Question: hello everybody i have a question
this is my jquery code
'''
<script type="text/javascript">
$('#com').keypress(function (event) {
var comm = $(this).val();
var keycode = (event.keycode ? event.keycode : event.which);
if (keycode == 13) {
var comm = $("#com").val();
alert(comm);
var hidid = $("#hidid").val();
alert(hidid);
$.ajax({
cache: false,
type: "POST",
url: "/Home/postComment",
datatype: "json",
data: { comment: comm, hidid: hidid },
error: function () {
alert("error ");
},
success: function () {
window.location.href = "/Home/Index";
}
});
}
event.stopPropagation();
});
</script>
'''
and I am calling it in controller like this
'''
[HttpPost]
public JsonResult postComment(string comment,int hidid)
{
Repository<whichOne> _rwo = new Repository<whichOne>();
Repository<Comment> _rc = new Repository<Comment>();
int _userId = Convert.ToInt32(Session["_userId"]);
Comment _comment = new Comment
{
userId = _userId,
comment = comment,
createDate = DateTime.Now,
isValid = true,
whichOneId = hidid,
};
_rc.Add(_comment);
_rc.Save();
return Json(new { success = true });
}
'''
and I have data which are coming from database and I am trying to get id's of my datas and take comment to post from input
'''
@foreach (var item in Model._mywhichOneHelper)
{
@Html.Hidden("hidid",@item.id)
<input type="text" class="pull-left input-sm form-control" id="com" name="comments" style="border-radius: 12px;" placeholder="Your Comments...">}
'''
however I can only reach first data when I hit enter after writing something.
Keypress is not working for other datas what can I do for this?

as you see when I write and click enter to first input it works but when I tried this for other datas nothing happens. thank you very much.
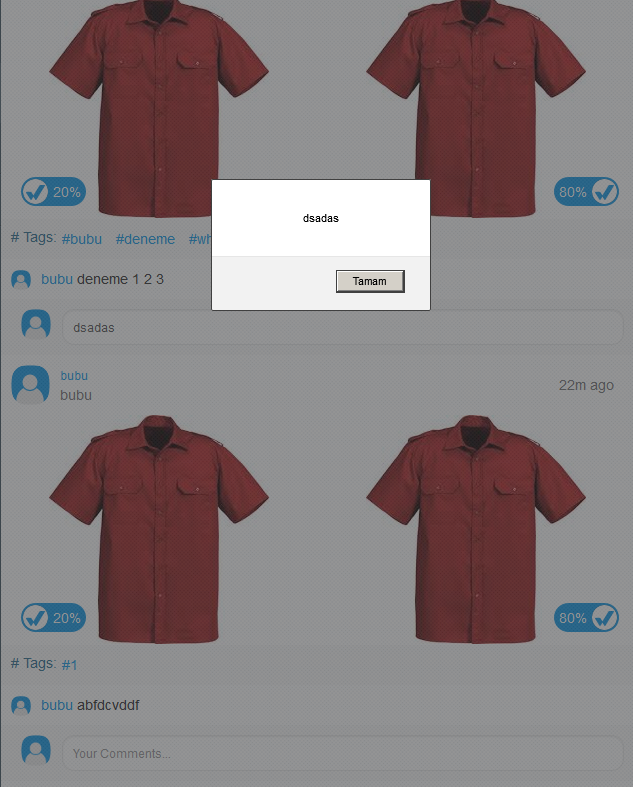
Answer: The problem here is your jQuery selector is only finding the first element, since it only expects one element to have an id (ids are supposed to be unique).
It is not a good practice to have multiple elements with the same id - this is part of your problem. If you can redesign your markup so that the elements have unique id's, but share a class (such as class="com") then you can easily write jQuery selectors to find them. In this case, there is still a workaround, you can use a jQuery selector like so: '[id=com]' instead of '#com' and this will find all the matching elements instead of only looking for one (expected) element with that unique id.
Also note I had to change your event handler so that it did not use another jQuery selector, but rather passed the value '$self' into the closure so that it held the correct unique instance instead of always finding the first.
'''
$(function() {
$("[id=com]").keypress(function(event) {
var $self = $(this);
var comm = $self.val();
var keycode = (event.keycode ? event.keycode : event.which);
if (keycode == 13) {
var comm = $self.val();
alert(comm);
event.stopPropagation();
}
});
});
'''
'''
<script src="https://ajax.googleapis.com/ajax/libs/jquery/1.10.1/jquery.min.js"></script>
<input type="text" class="pull-left input-sm form-control" id="com" name="comments" style="border-radius: 12px;" placeholder="Your Comments...">
<br />
<input type="text" class="pull-left input-sm form-control" id="com" name="comments" style="border-radius: 12px;" placeholder="Your Comments...">
<br />
<input type="text" class="pull-left input-sm form-control" id="com" name="comments" style="border-radius: 12px;" placeholder="Your Comments...">
<br />
'''
Even better would be to use unique id's, and select via class, like so:
'''
$(function() {
$(".com").keypress(function(event) {
var $self = $(this);
var comm = $self.val();
var keycode = (event.keycode ? event.keycode : event.which);
if (keycode == 13) {
var comm = $self.val();
alert(comm);
event.stopPropagation();
}
});
});
'''
'''
<script src="https://ajax.googleapis.com/ajax/libs/jquery/1.10.1/jquery.min.js"></script>
<input type="text" class="pull-left input-sm form-control com" id="com1" name="comments" style="border-radius: 12px;" placeholder="Your Comments...">
<br />
<input type="text" class="pull-left input-sm form-control com" id="com2" name="comments" style="border-radius: 12px;" placeholder="Your Comments...">
<br />
<input type="text" class="pull-left input-sm form-control com" id="com3" name="comments" style="border-radius: 12px;" placeholder="Your Comments...">
<br />
'''